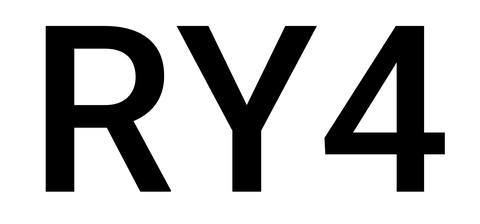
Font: Roboto_Medium